Interaction volume radius: 10 \u00c5
Interaction volume height: 30 \u00c5
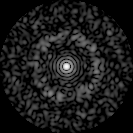
Disorder parameter: 0.8219